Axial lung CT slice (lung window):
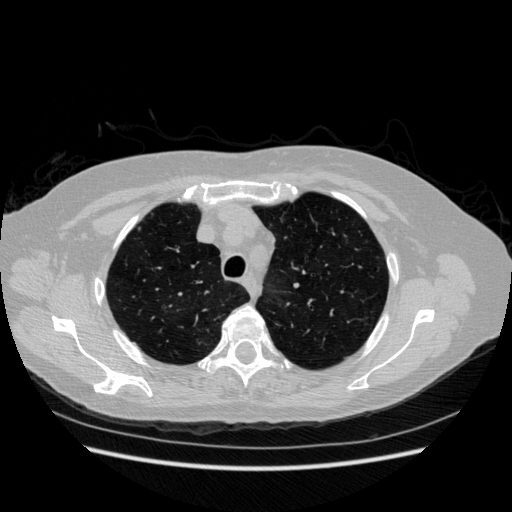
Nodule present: no